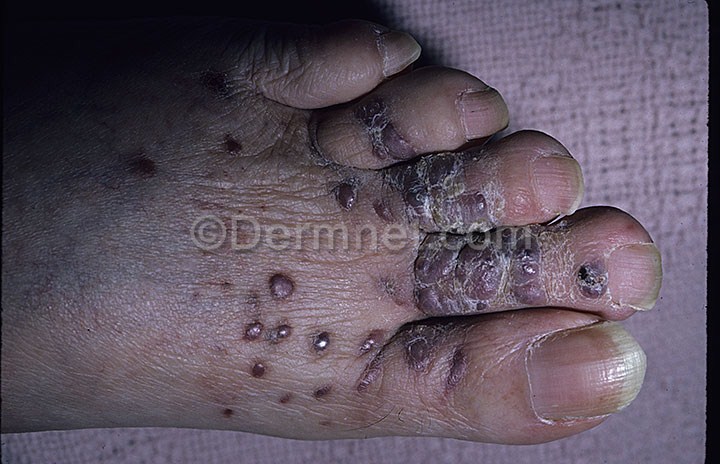
Disease: Vascular Tumors